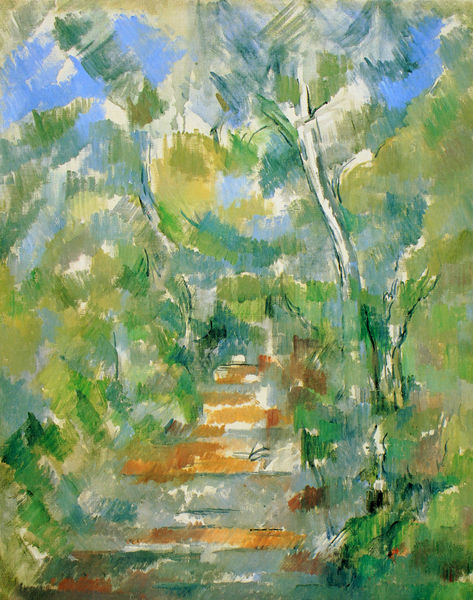
Titel: Gestrüpp (Pfad von Mas Jolie nach Château Noir)
Künstler: Paul Cézanne
Standort: Riehen/Basel
Institution: Fondation Beyeler
Schlagwörter: baum, berg, blau, blätter, gemälde, himmel, laub, schatten, weiß, wolken, aquarell, bäume, cezanne, gelb, grob, grün, impressionismus, kubismus, landschaft, ocker, äste, braun, frankreich, grau, hell, licht, orange, pastell, zeichnung, park, rot, weg, expressionismus, bild, ast, birke, birken, häuser, natur, stamm, busch, gebüsch, gehen, pfad, sträucher, pflanzen, wald, garten, sommer, studie, berge, farben, gebirge, gipfel, modern, dächer, dunkelgrün, farbe, hellgrün, vegetation, linien, stämme, treppe, treppen, duktus, impressionistisch, stimmung, stufen, frühling, striche, abstraktion, oben, gang, wasserfarben, spaziergang, schraffur, strich, tupfen, pinsel, pinselstrich, flecken, himme, verwischt, streiflicht, paul cézanne, pinselstriche, wildnis, gleis, schienen, blauer reiter, bräunlich, friedlich, facetten, farbskizze, schwellen, plain air, hjimmel, vater der moderne, mderne, gharten